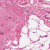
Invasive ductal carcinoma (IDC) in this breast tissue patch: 0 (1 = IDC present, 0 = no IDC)